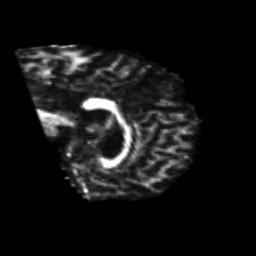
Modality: FA
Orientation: sagittal
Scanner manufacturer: siemens
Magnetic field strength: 3 T
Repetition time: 6.8 s
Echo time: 0.093 s